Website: apple
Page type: billing-address
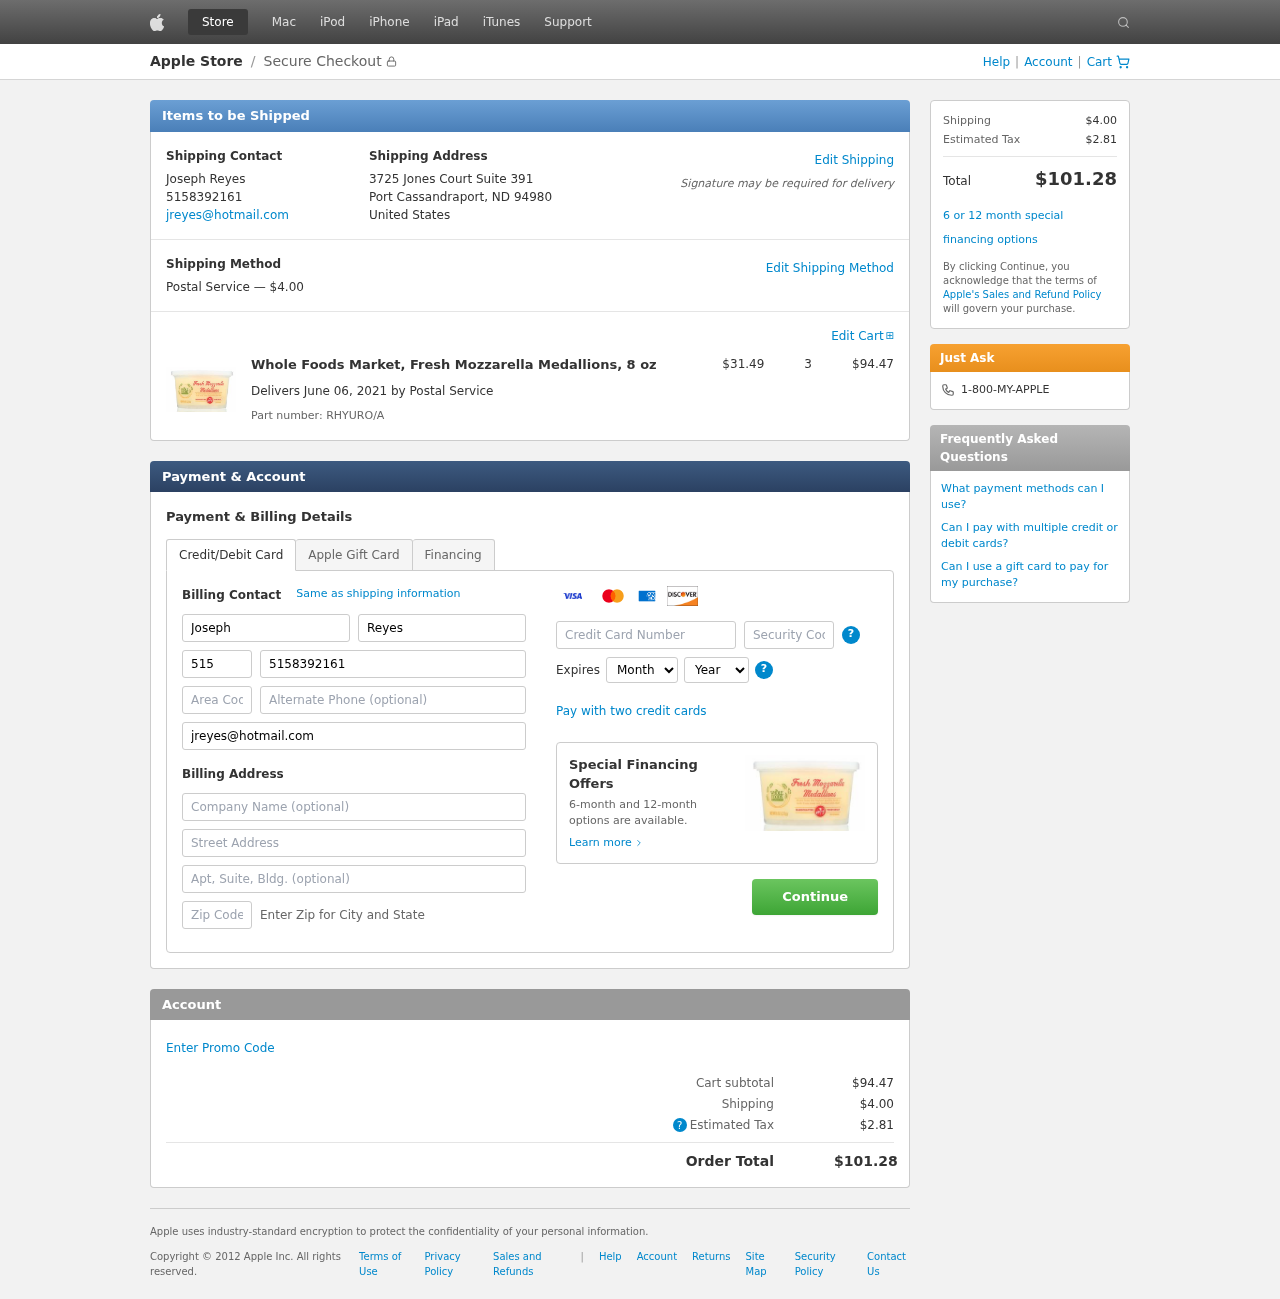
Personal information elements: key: PII_CARD_CVV
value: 969
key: PII_CARD_EXPIRY_MONTH
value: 04
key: PII_CARD_EXPIRY_YEAR
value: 28
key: PII_CARD_NUMBER
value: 2602 1315 2714 9182
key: PII_CITY_STATE_ZIP
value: Port Cassandraport, ND 94980
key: PII_COUNTRY
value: United States
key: PII_EMAIL
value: jreyes@hotmail.com
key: PII_FIRSTNAME
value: Joseph
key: PII_FULLNAME
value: Joseph Reyes
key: PII_LASTNAME
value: Reyes
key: PII_PHONE
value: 5158392161
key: PII_PHONE_AREA
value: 515
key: PII_STREET
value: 3725 Jones Court Suite 391
Product elements: key: PRODUCT1_NAME
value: Whole Foods Market, Fresh Mozzarella Medallions, 8 oz
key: PRODUCT1_PRICE
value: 31.49
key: PRODUCT1_QUANTITY
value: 3
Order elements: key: ORDER_SHIPPING_COST
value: $4.00
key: ORDER_SUBTOTAL
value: $94.47
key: ORDER_DELIVERY_DATE
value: June 06, 2021
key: ORDER_PART_NUMBER
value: RHYURO/A
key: ORDER_TAX
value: $2.81
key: ORDER_TOTAL
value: $101.28